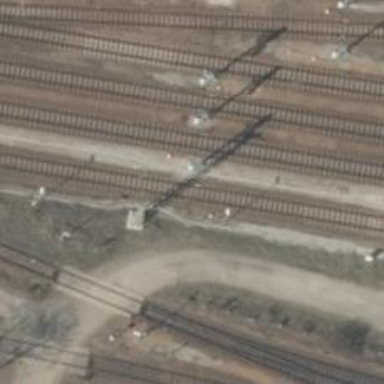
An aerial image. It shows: Railway signal.